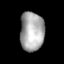
Tissue: lung
Cell type: Smooth muscle cells
Senescence score: 0.6548
Nuclear area (px): 919
Mean DAPI intensity: 169.314